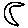
Label: moon